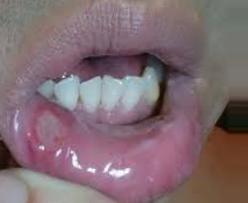
Condition: Mouth Ulcer